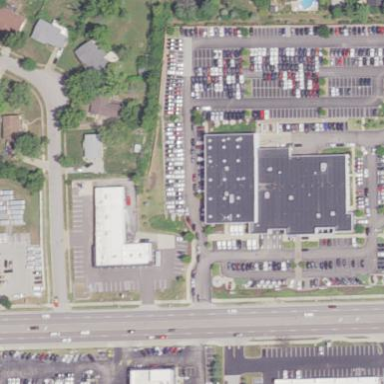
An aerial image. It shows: Building that houses car shop.